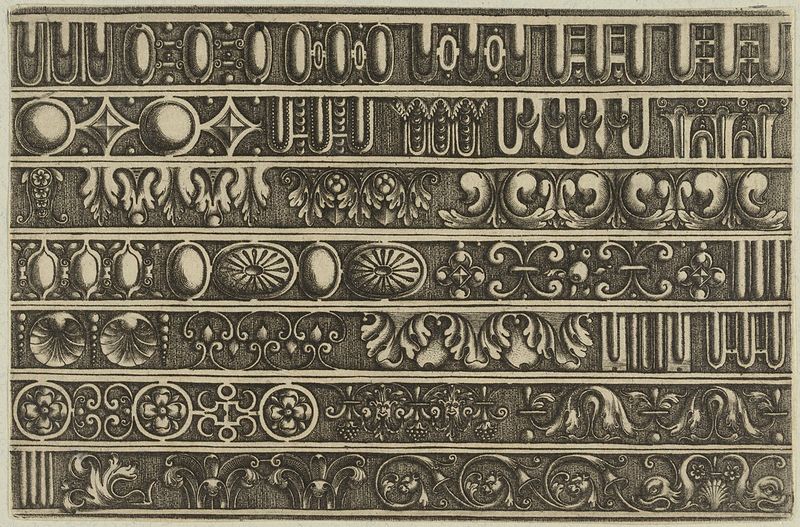
Titel: Fries mit Einzelornamenten, Blatt aus der Folge 'Zierhat boichilgen. Zusamen gedragen Durch Johann Halueren Goltschmidgesel'
Künstler: Johann von Halver
Standort: Hamburg
Institution: Museum für Kunst und Gewerbe Hamburg
Schlagwörter: weiß, blume, fenster, grau, schwarz, skizze, zeichnung, muster, bild, oval, rund, ranken, papier, grafik, graphik, bordüre, ornamente, verzierung, streifen, stuck, fotografie, photographie, beeren, druckgraphik, druckgrafik, stich, verziert, manierismus, zierde, kupferstich, eierstab, verzierungen, ovale, rosetten, groteske, astragal, perlstab, palmette, halbedelsteine, reproduktionen, druckerzeugnisse, cabochon, tierornamente, ornamentstich, vorlageblätter, spätrenaissance, muster 2, uskizze